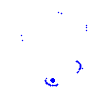
Particle: kaon